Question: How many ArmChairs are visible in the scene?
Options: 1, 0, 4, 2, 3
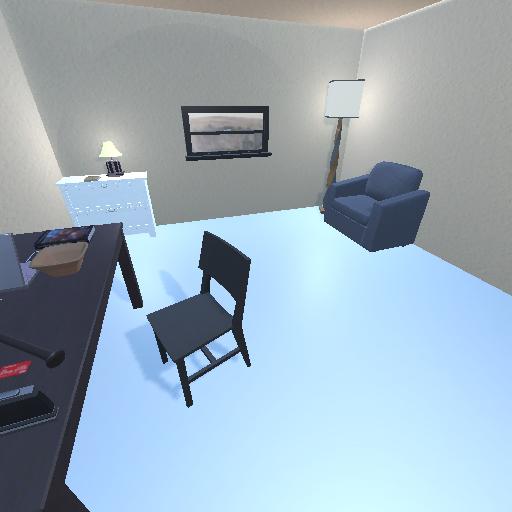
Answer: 1